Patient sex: M
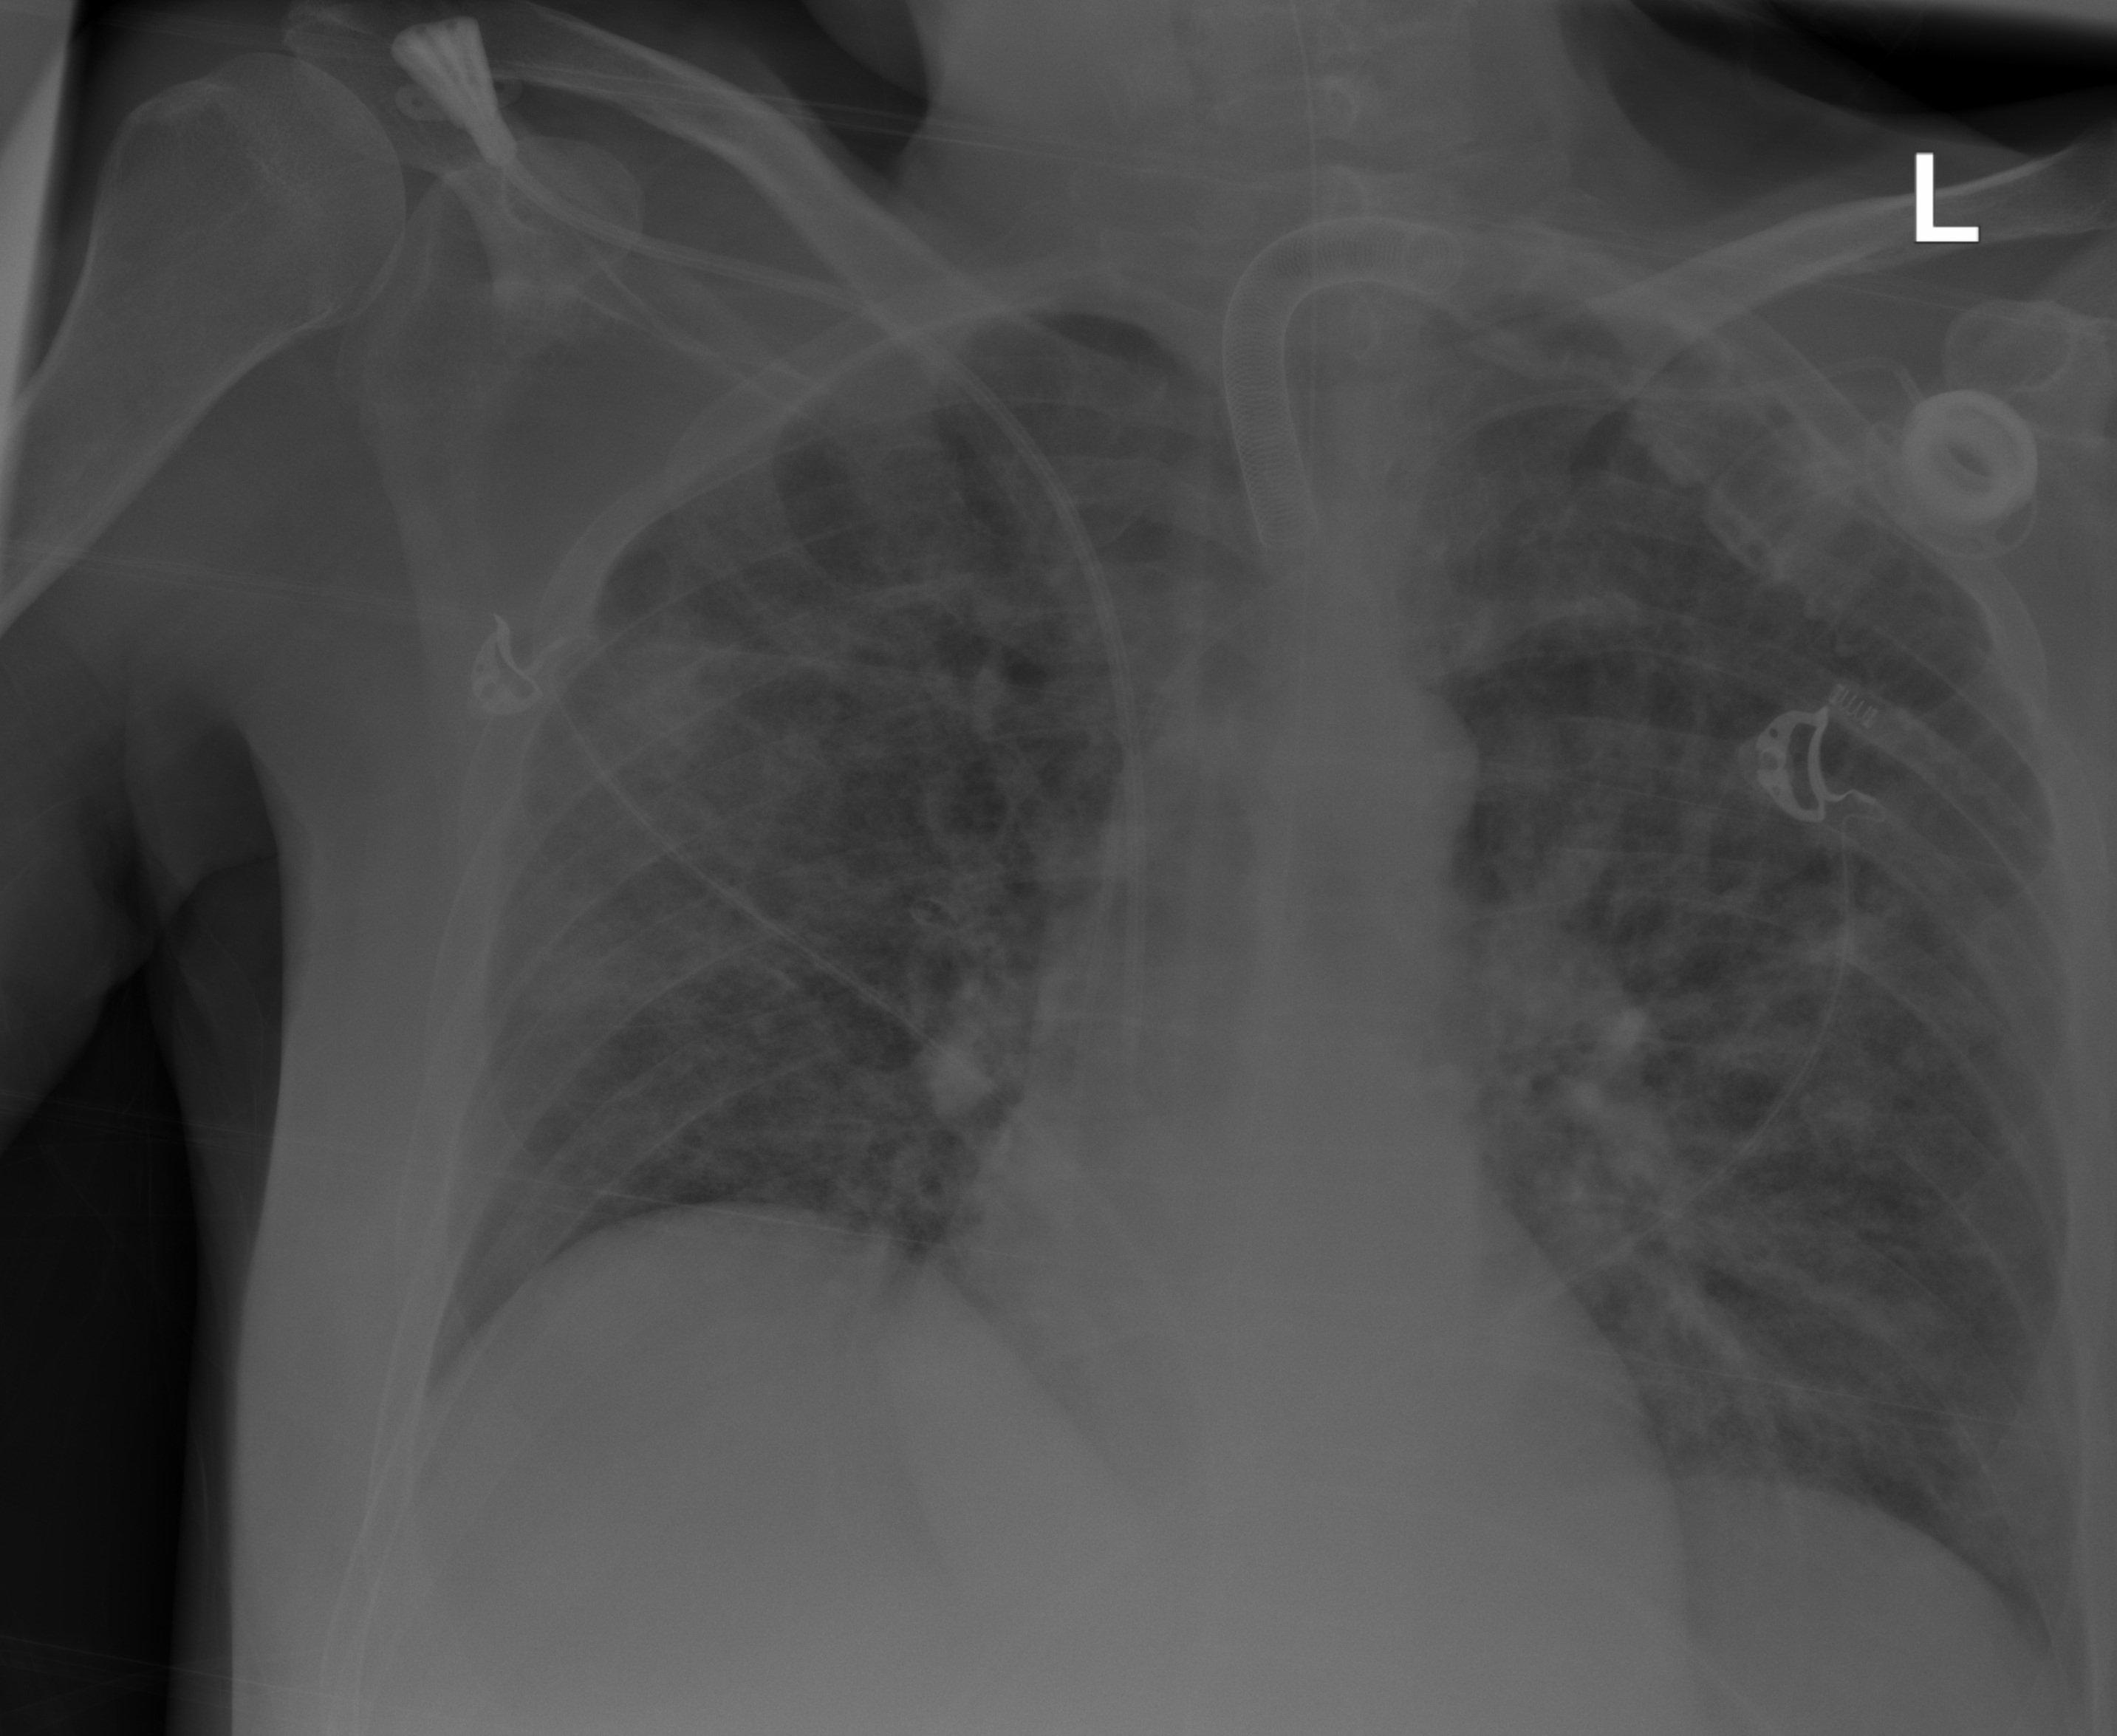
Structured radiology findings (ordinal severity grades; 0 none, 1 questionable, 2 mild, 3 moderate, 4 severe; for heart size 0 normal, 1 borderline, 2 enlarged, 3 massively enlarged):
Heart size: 0
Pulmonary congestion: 2
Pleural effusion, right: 0
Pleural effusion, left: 0
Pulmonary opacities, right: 2
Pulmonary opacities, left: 2
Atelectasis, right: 2
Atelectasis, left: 2